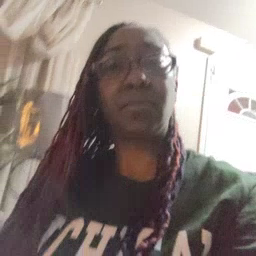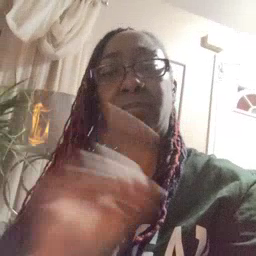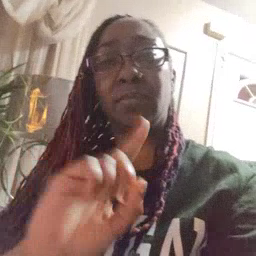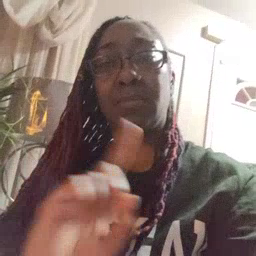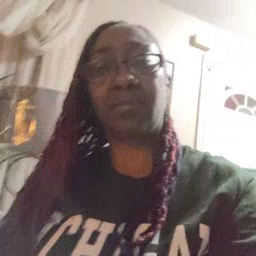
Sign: where